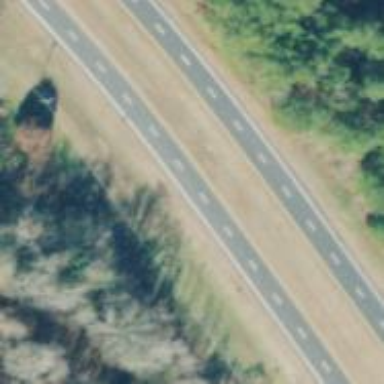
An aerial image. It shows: Asphalt trunk highway.